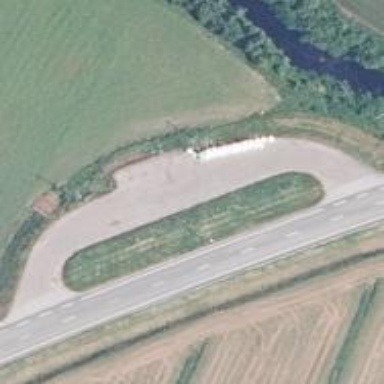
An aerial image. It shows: Rest area on the road.